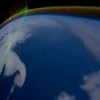
Label: water